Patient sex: M
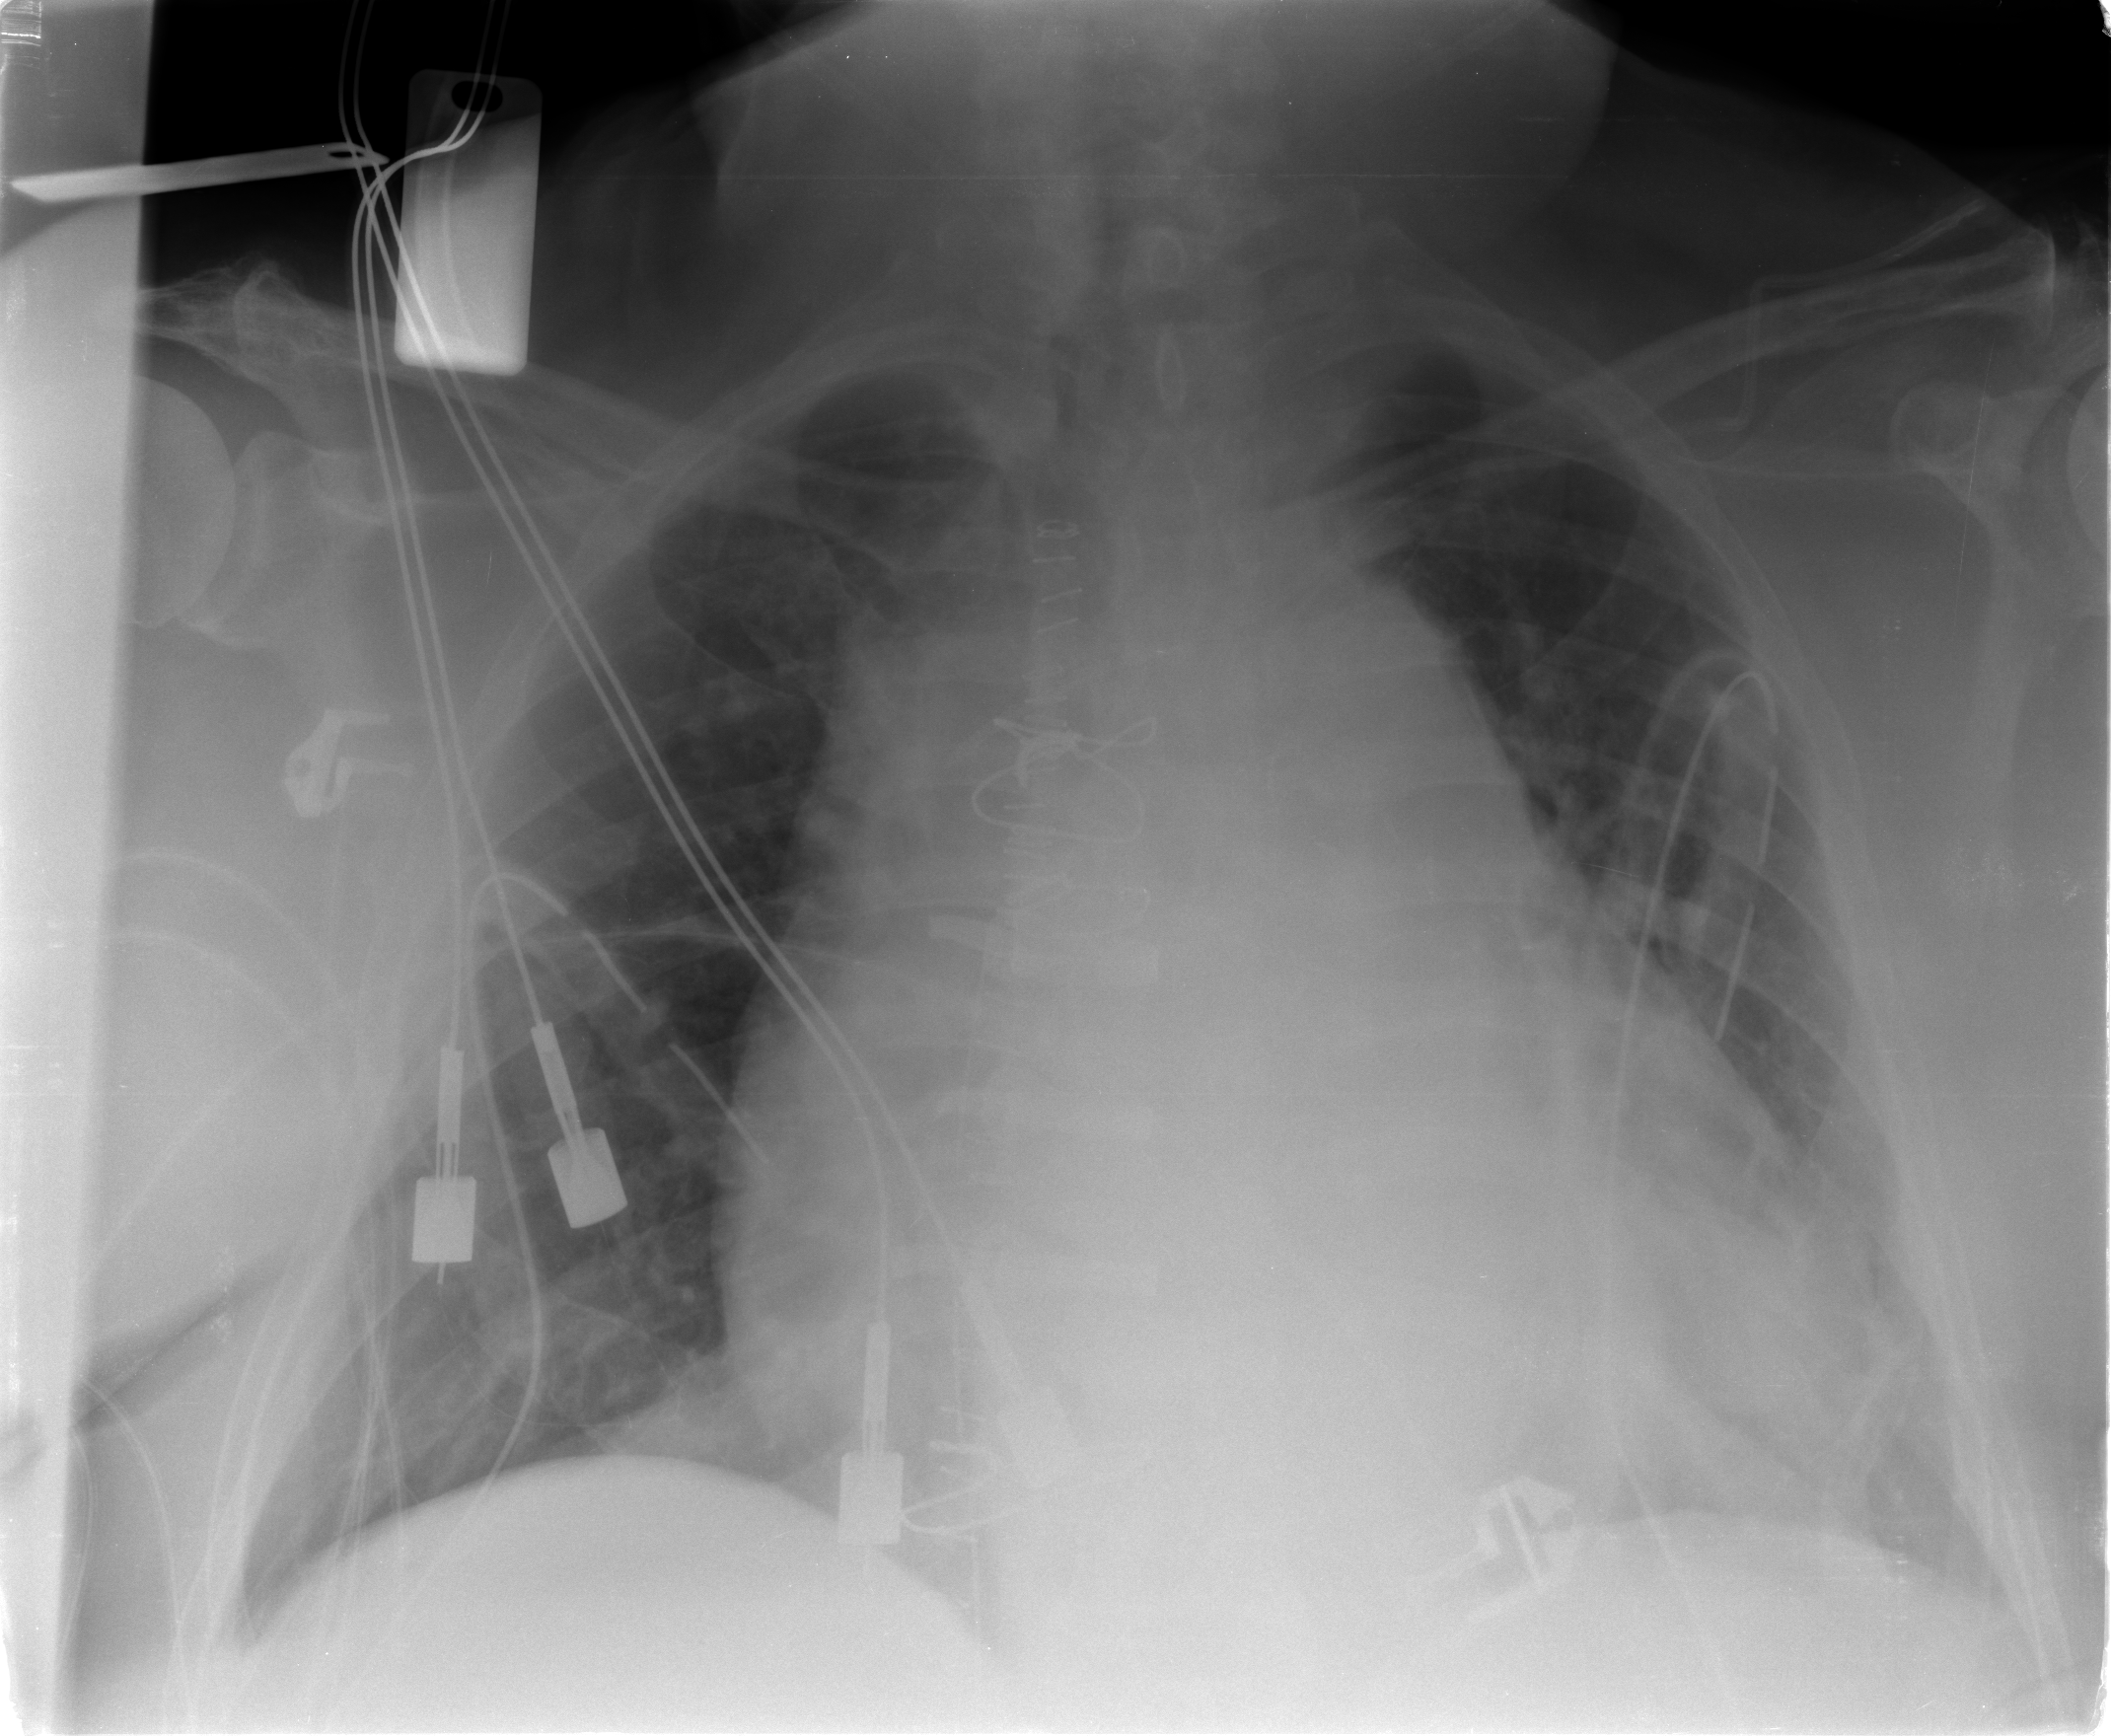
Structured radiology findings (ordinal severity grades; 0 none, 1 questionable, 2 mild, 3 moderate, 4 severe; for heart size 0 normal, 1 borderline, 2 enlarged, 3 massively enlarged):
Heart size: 3
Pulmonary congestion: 1
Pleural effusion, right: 1
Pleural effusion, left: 2
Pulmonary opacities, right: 0
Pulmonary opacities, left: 0
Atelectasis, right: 1
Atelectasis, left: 2